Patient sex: F
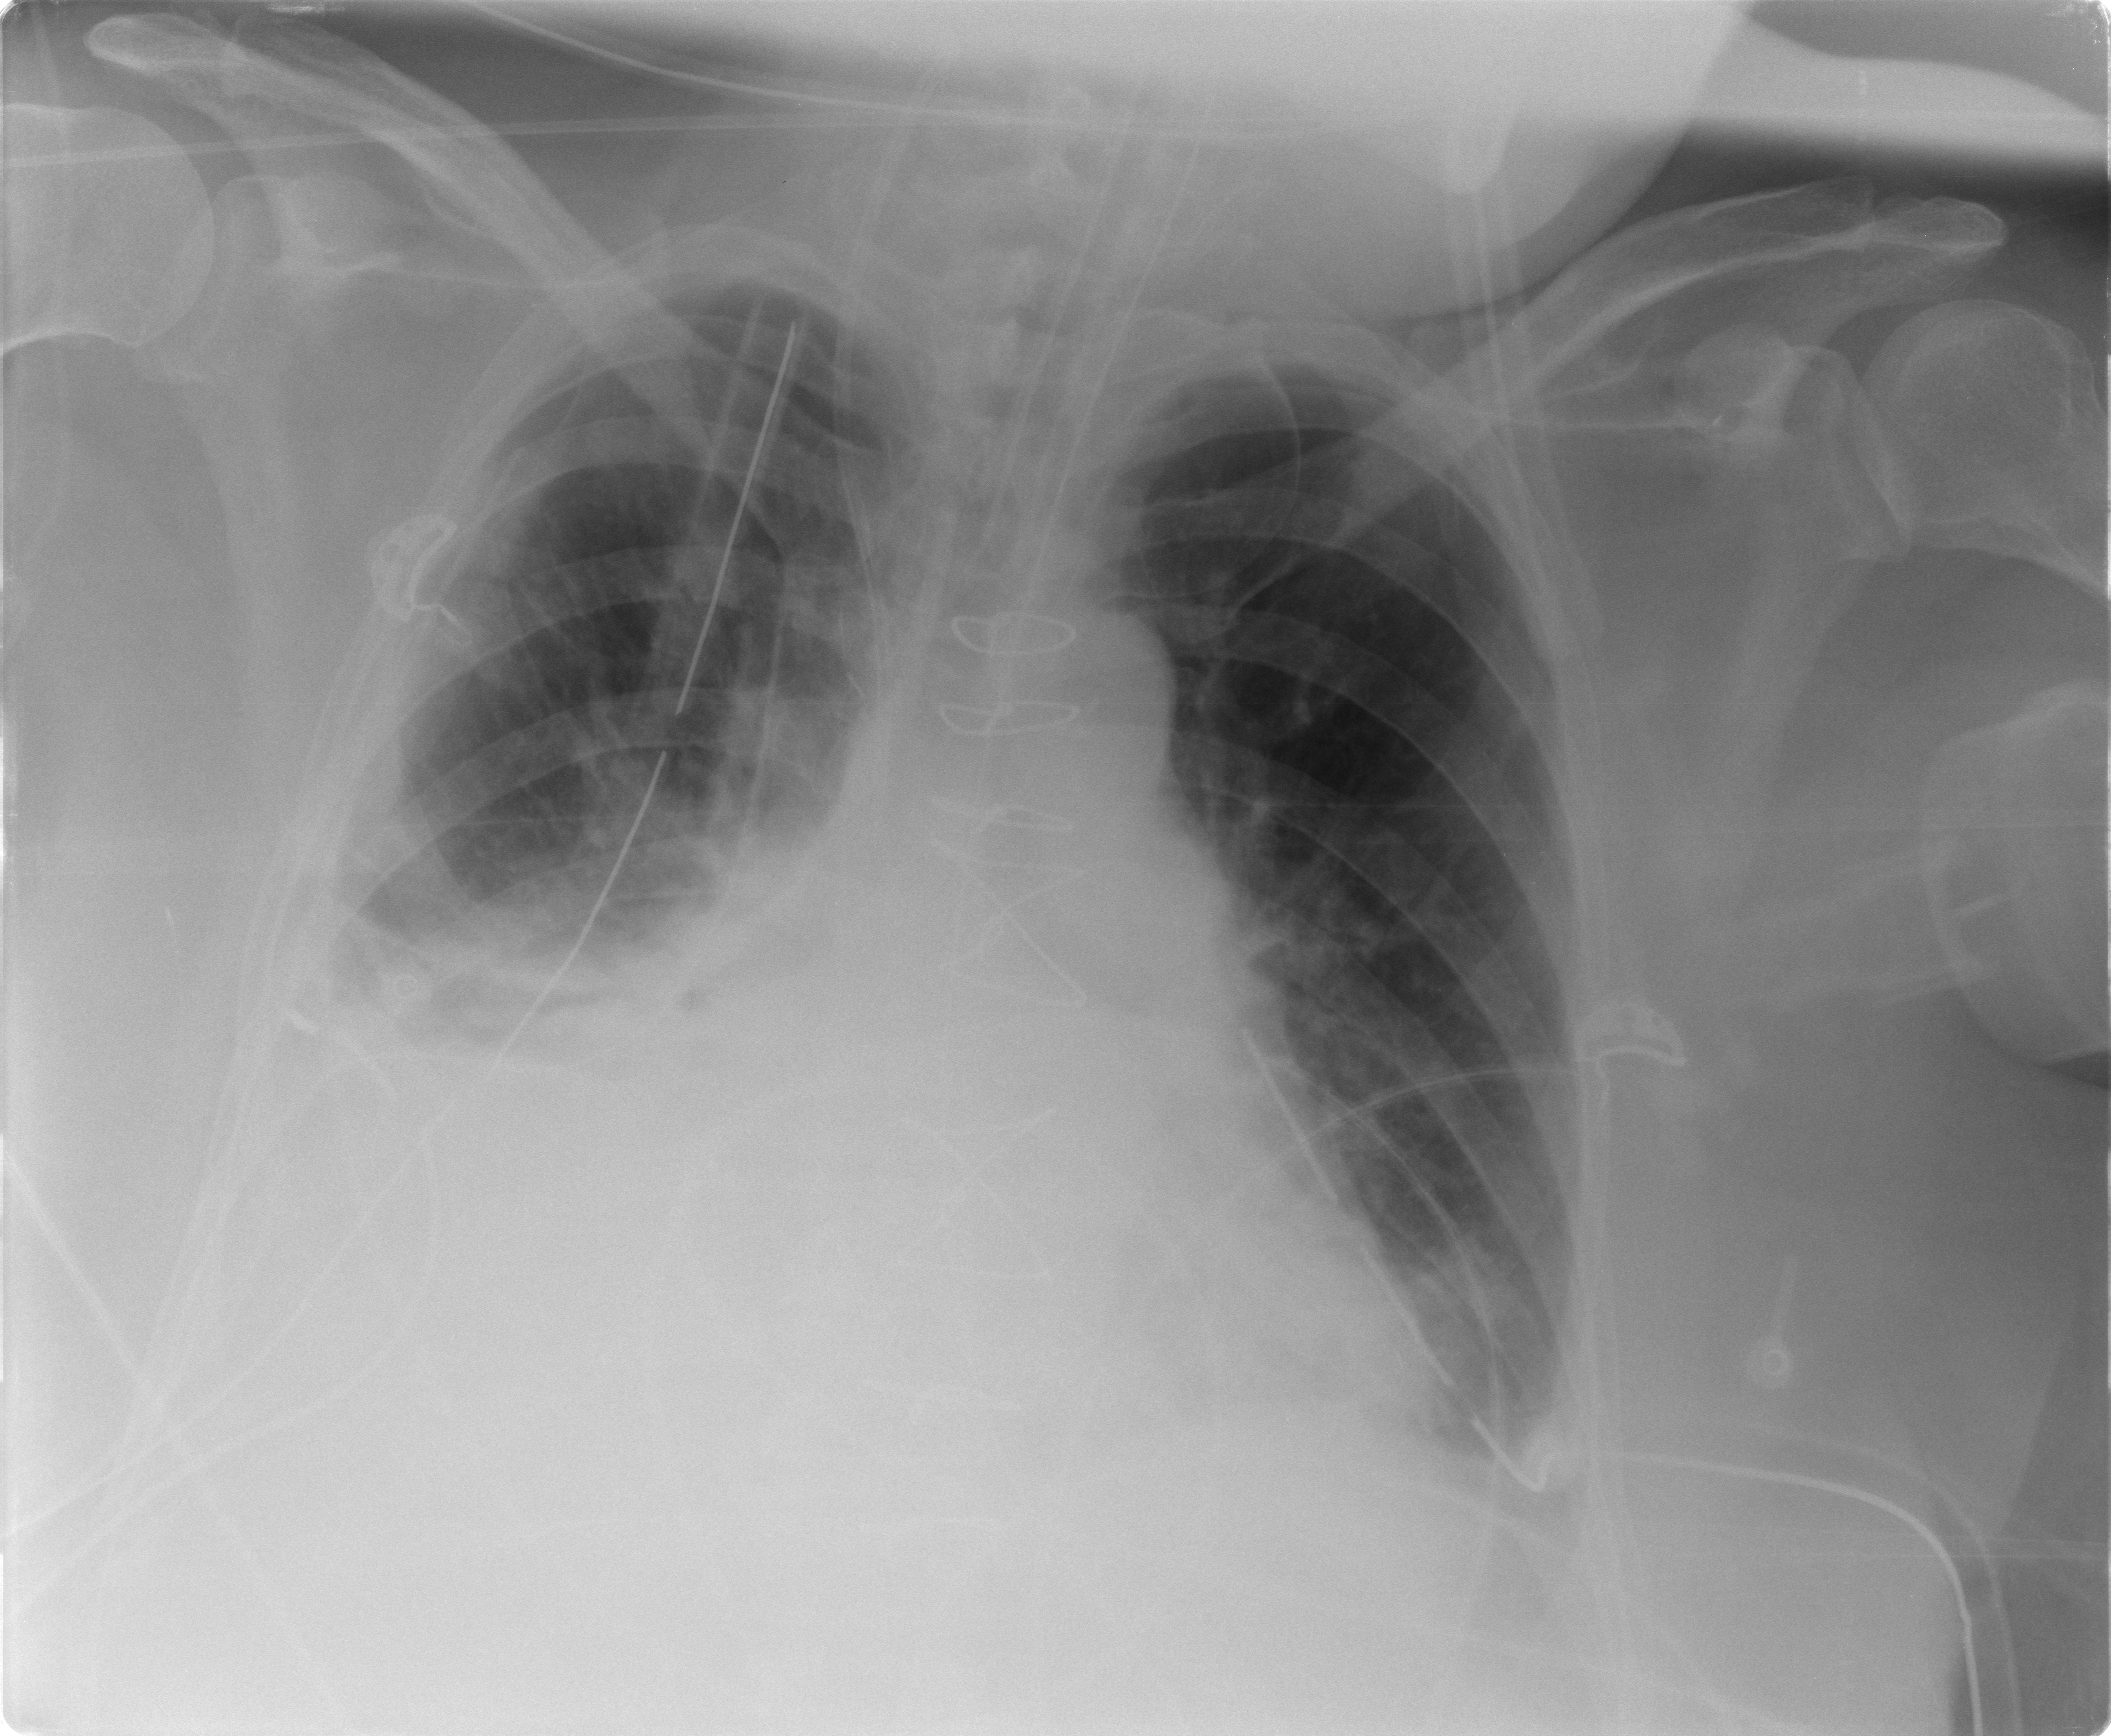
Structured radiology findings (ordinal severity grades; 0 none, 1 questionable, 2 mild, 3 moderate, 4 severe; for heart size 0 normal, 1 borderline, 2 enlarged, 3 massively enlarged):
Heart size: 2
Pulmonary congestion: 0
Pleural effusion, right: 2
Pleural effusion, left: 2
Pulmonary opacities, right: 0
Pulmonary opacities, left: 0
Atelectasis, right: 2
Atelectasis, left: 2